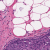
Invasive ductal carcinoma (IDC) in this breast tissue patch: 0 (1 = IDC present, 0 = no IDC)